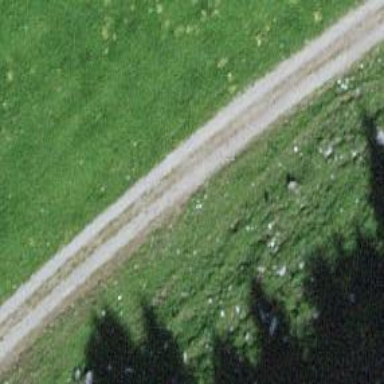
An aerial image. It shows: Gravel track with grade 2 quality.